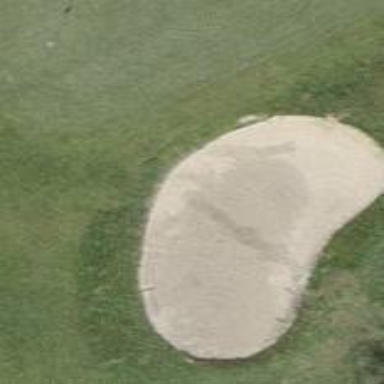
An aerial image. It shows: Sand bunker on golf course.